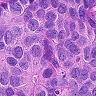
Metastatic tissue present: yes